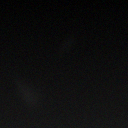
Screen state: off